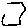
Label: hexagon